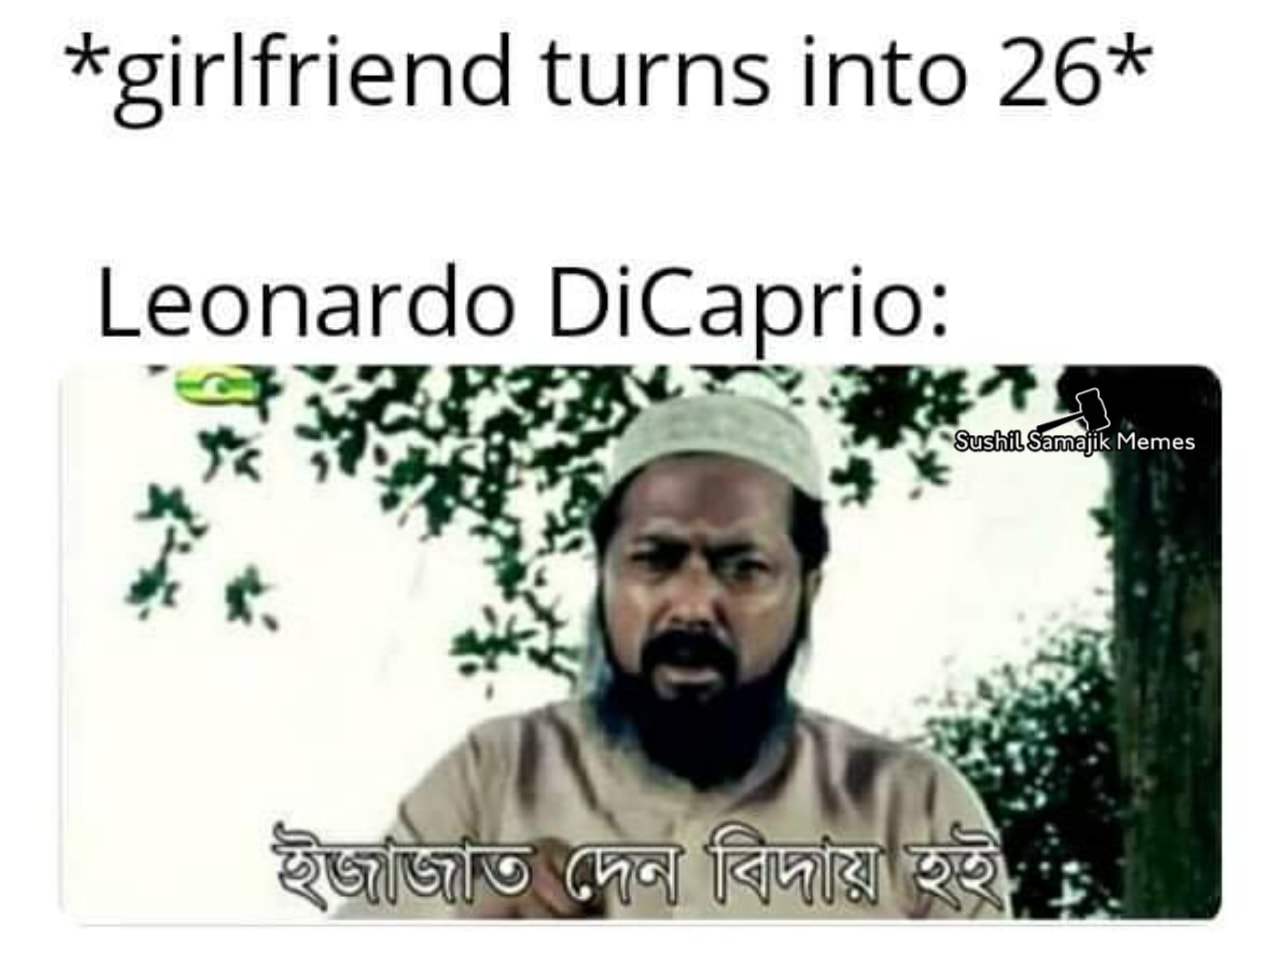
Caption: *girlfriend turns into 26*    Leonardo DiCaprio:     ইজজাত দেন বিদায় হই
Label: non-hate